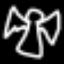
Label: angel